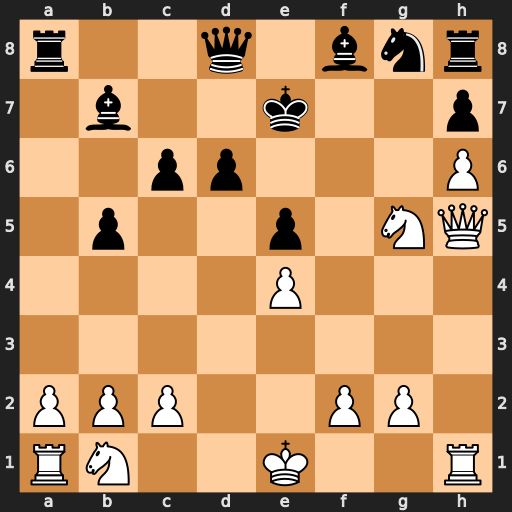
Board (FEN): r2q1bnr/1b2k2p/2pp3P/1p2p1NQ/4P3/8/PPP2PP1/RN2K2R
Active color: w
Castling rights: KQ
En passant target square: -
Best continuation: Qf7#